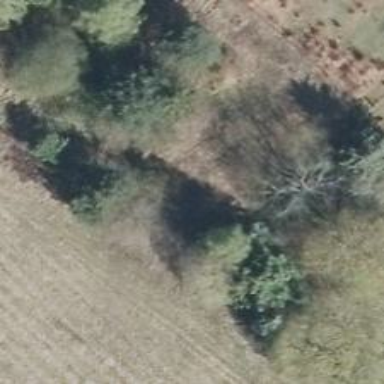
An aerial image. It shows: Semi-deciduous broadleaved scrub in natural setting.